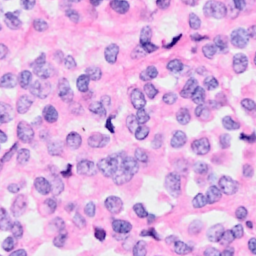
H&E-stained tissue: Breast